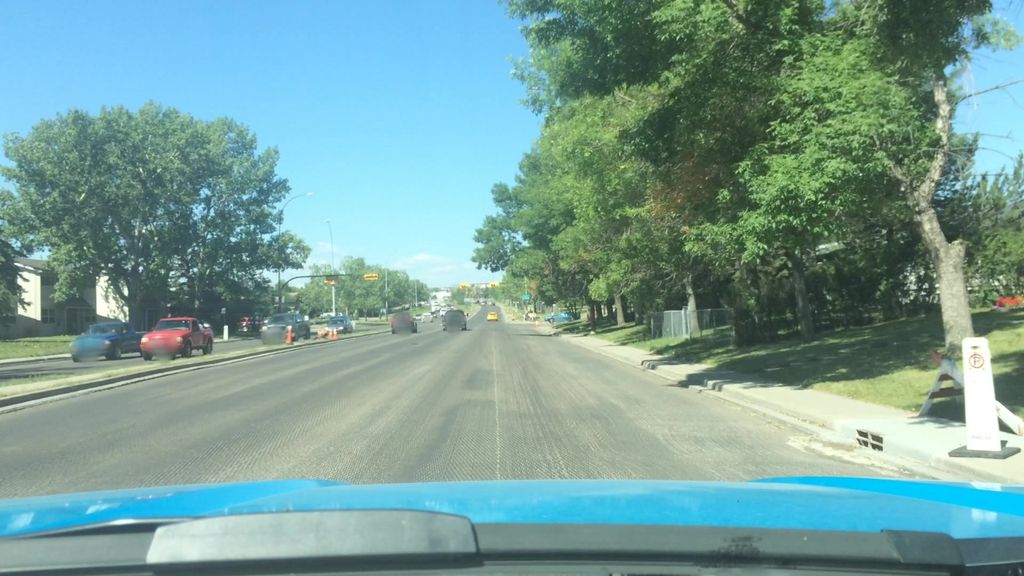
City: calgary